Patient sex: F
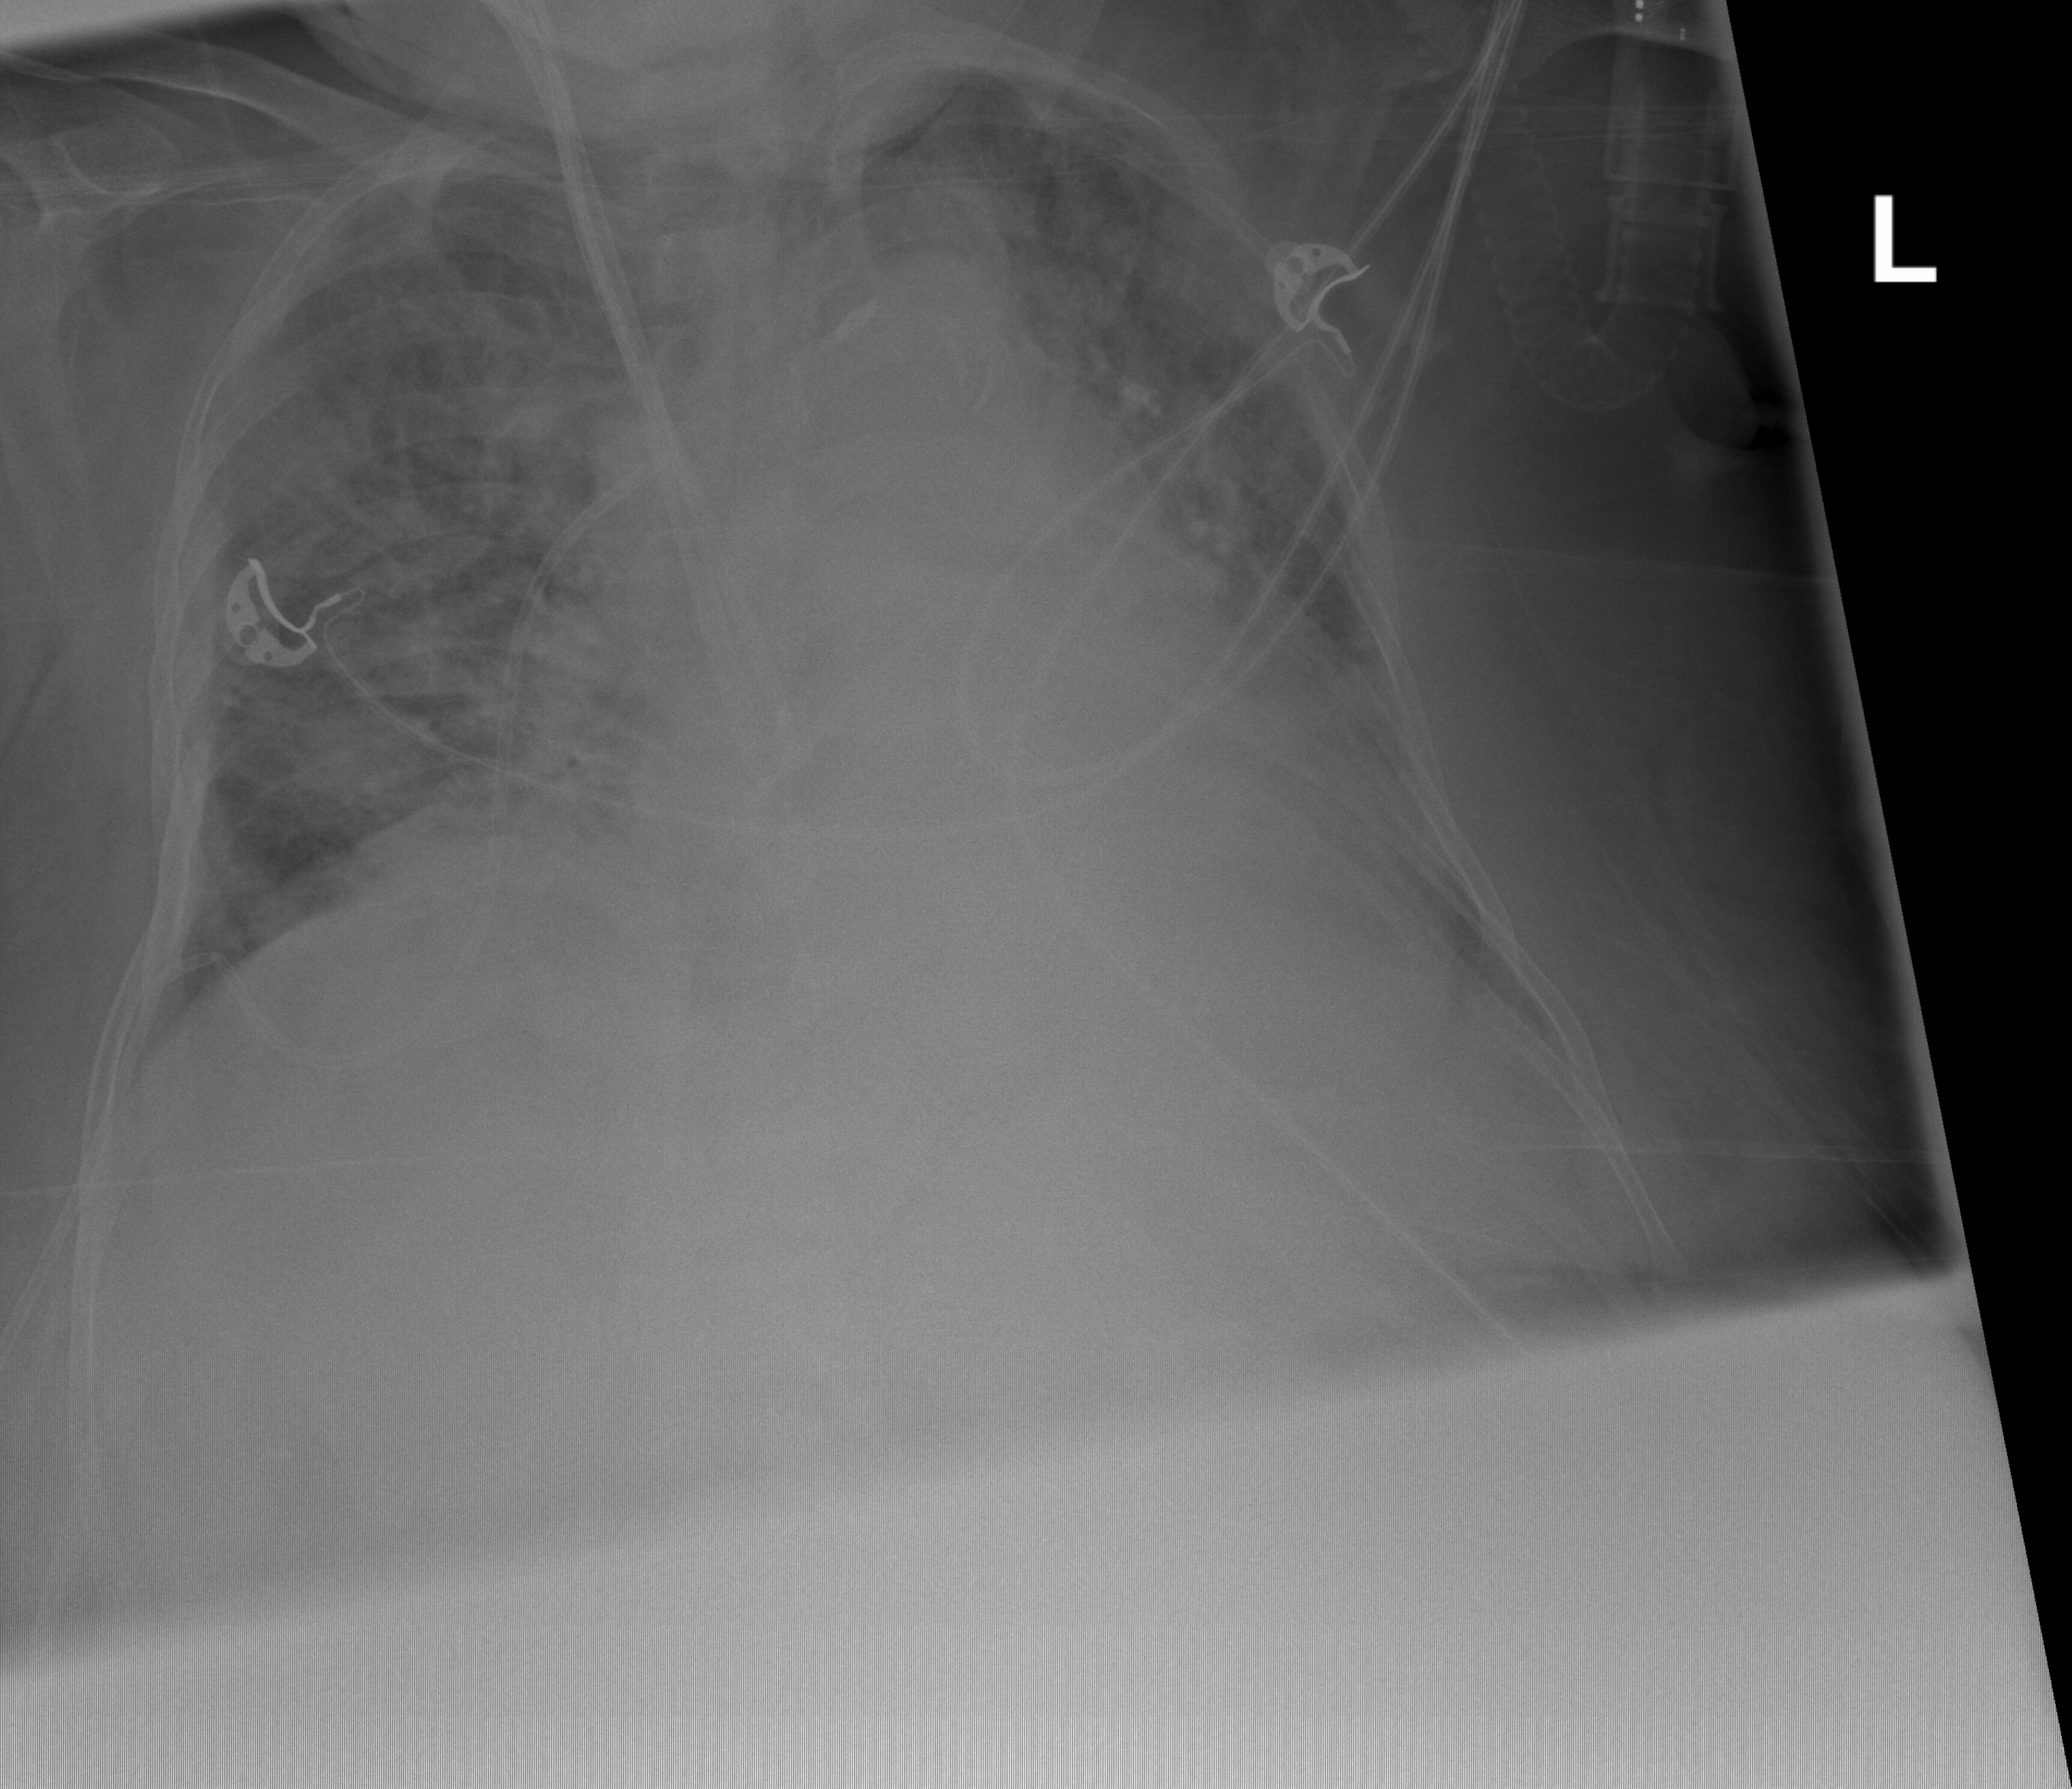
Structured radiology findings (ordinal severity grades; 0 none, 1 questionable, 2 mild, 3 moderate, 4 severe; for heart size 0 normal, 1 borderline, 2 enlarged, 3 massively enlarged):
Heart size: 3
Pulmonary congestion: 3
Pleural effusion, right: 2
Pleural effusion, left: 2
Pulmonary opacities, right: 4
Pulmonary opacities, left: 3
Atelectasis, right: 3
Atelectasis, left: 3